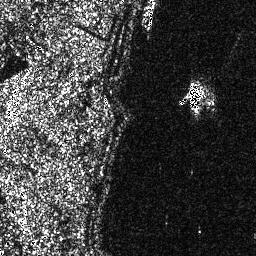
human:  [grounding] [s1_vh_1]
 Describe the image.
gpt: In the satellite image, there is  <ref>1 small ship </ref> <box>[[54, 0, 60, 10, 0]]</box> located at top,  <ref>1 medium ship </ref> <box>[[73, 30, 79, 44, 0]]</box> located at right.